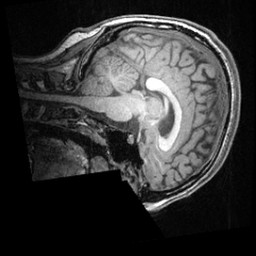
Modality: T1w
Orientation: sagittal
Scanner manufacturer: ge
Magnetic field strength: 3 T
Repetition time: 0.008572 s
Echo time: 0.003384 s